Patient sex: F
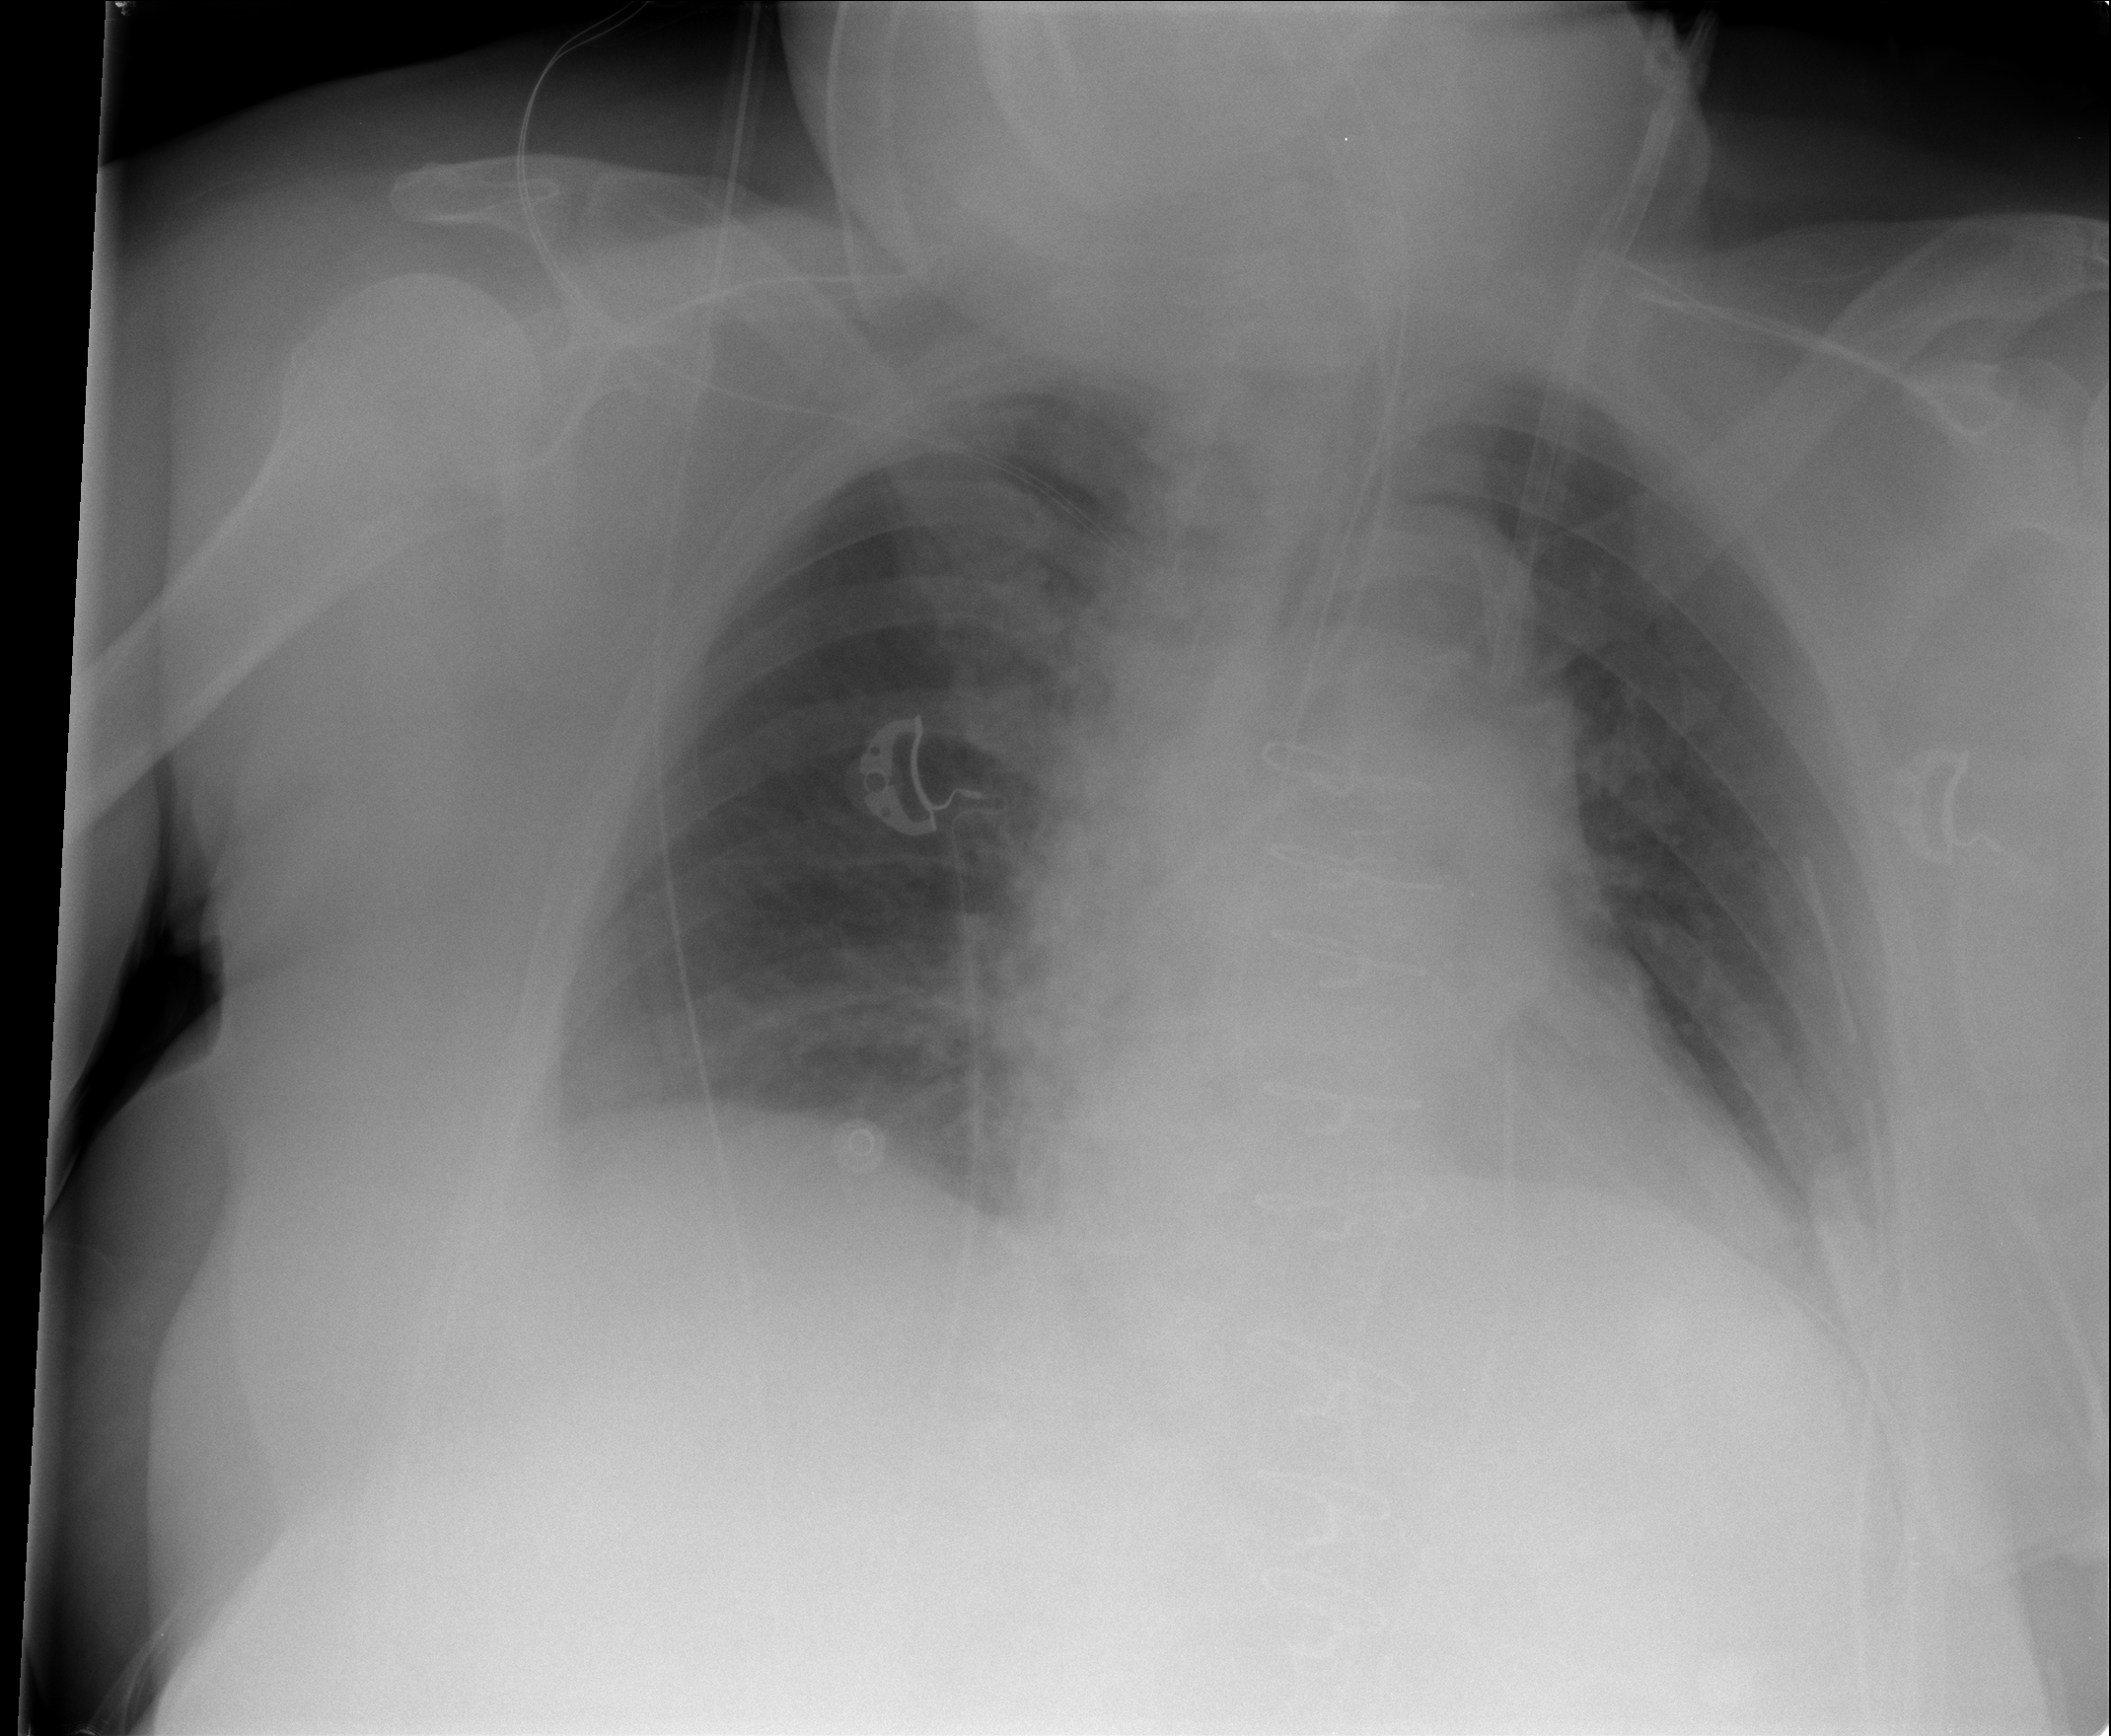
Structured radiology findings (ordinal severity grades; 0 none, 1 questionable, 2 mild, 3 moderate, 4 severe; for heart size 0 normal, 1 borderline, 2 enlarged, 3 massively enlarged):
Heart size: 2
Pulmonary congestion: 2
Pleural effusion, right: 1
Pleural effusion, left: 2
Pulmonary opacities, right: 1
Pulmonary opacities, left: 0
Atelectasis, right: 2
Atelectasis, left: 2